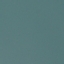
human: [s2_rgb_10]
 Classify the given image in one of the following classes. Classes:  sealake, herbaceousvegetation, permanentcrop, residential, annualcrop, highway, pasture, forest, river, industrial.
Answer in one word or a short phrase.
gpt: SeaLake